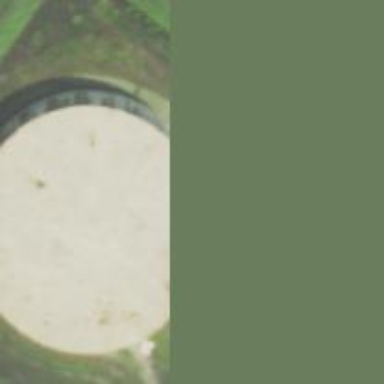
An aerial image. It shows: Storage tank created as man-made structure.